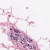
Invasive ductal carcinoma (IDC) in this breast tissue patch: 0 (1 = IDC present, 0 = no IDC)